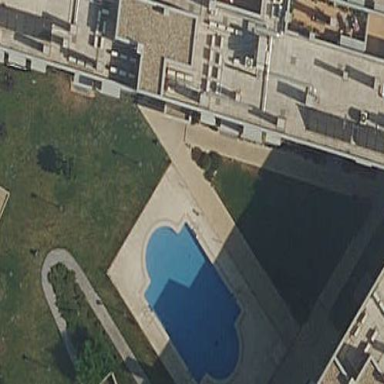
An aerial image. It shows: Swimming pool located in leisure land.